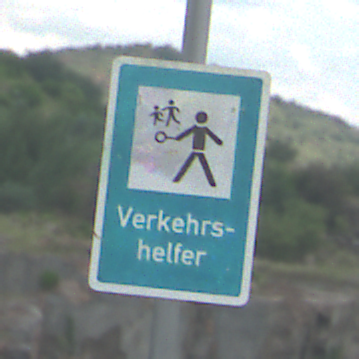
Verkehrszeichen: Verkehrshelfer
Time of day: MorningAfternoon
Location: Outdoor (Nature)
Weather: PartlyCloudy
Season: NotSpecified
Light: Natural